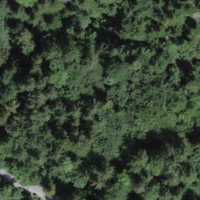
EUNIS habitat code: 43
Species observed at this site:
Cirsium vulgare